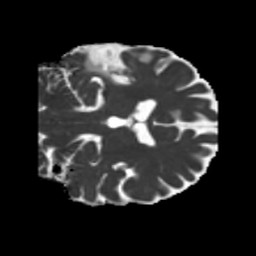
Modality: MD
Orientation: coronal
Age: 63
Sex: male
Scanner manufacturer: siemens
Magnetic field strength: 3 T
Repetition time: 5.25 s
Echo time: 0.08 s